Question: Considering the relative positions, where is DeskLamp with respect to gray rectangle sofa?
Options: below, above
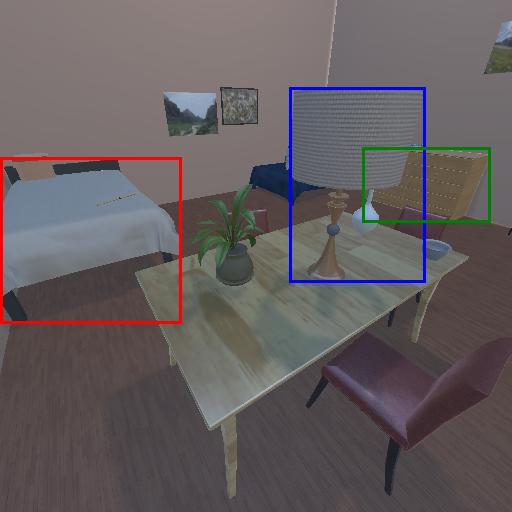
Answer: below